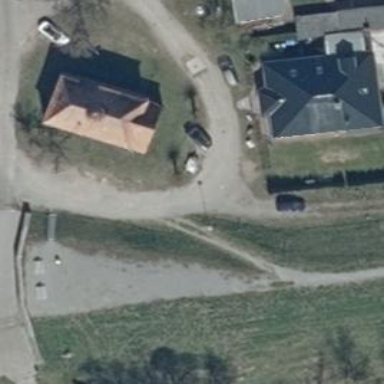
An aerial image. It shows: Residential road with pebblestone surface.